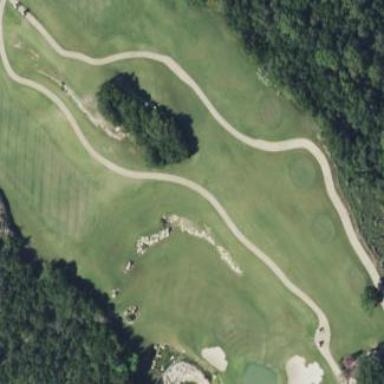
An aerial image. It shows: Golf rough area.